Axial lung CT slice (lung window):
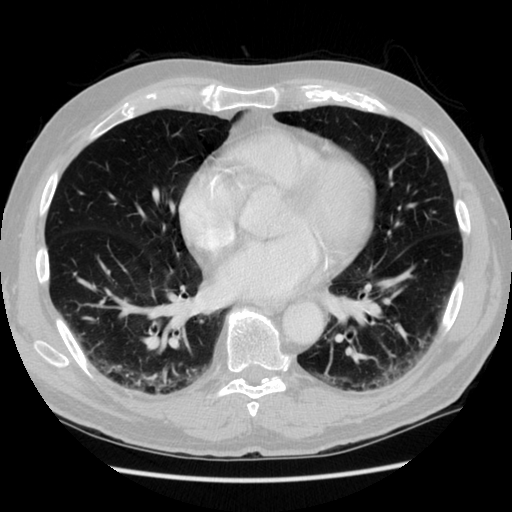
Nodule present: no